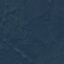
Land use / land cover: Forest